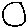
Label: circle